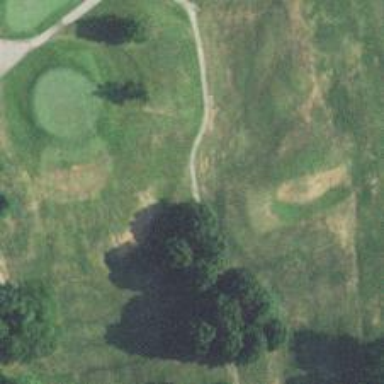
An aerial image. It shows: Service road used as golf cart path.